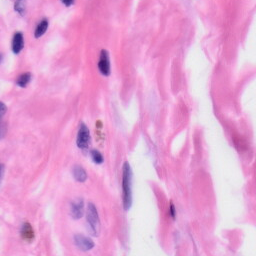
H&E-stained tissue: Skin